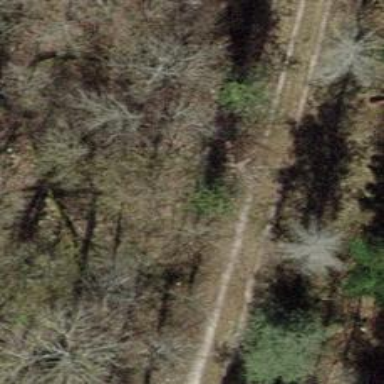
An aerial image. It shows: Compacted track with grade2 level.